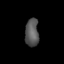
Tissue: lung
Cell type: Endothelial cells
Senescence score: 0.595
Nuclear area (px): 371
Mean DAPI intensity: 87